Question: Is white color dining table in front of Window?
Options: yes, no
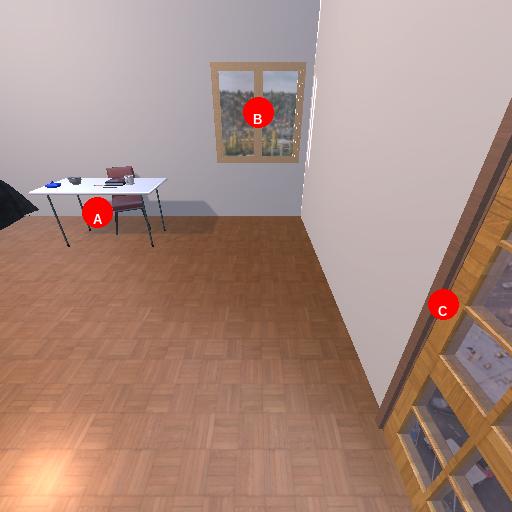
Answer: yes